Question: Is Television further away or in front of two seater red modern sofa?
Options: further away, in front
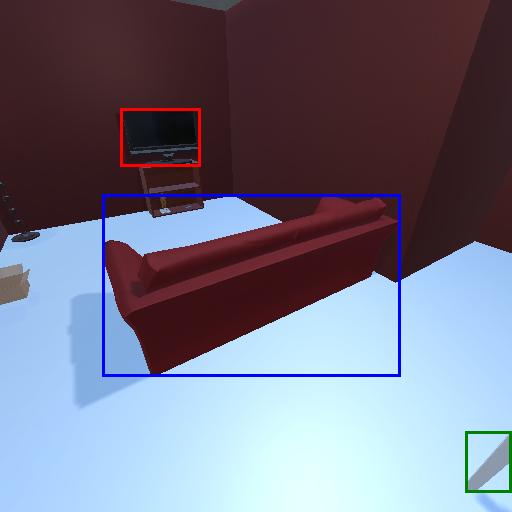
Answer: further away